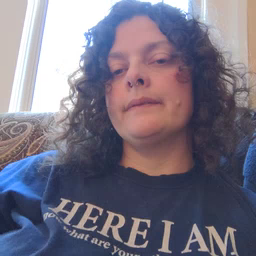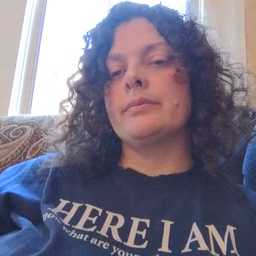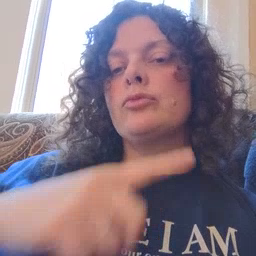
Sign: dry